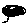
Label: tree